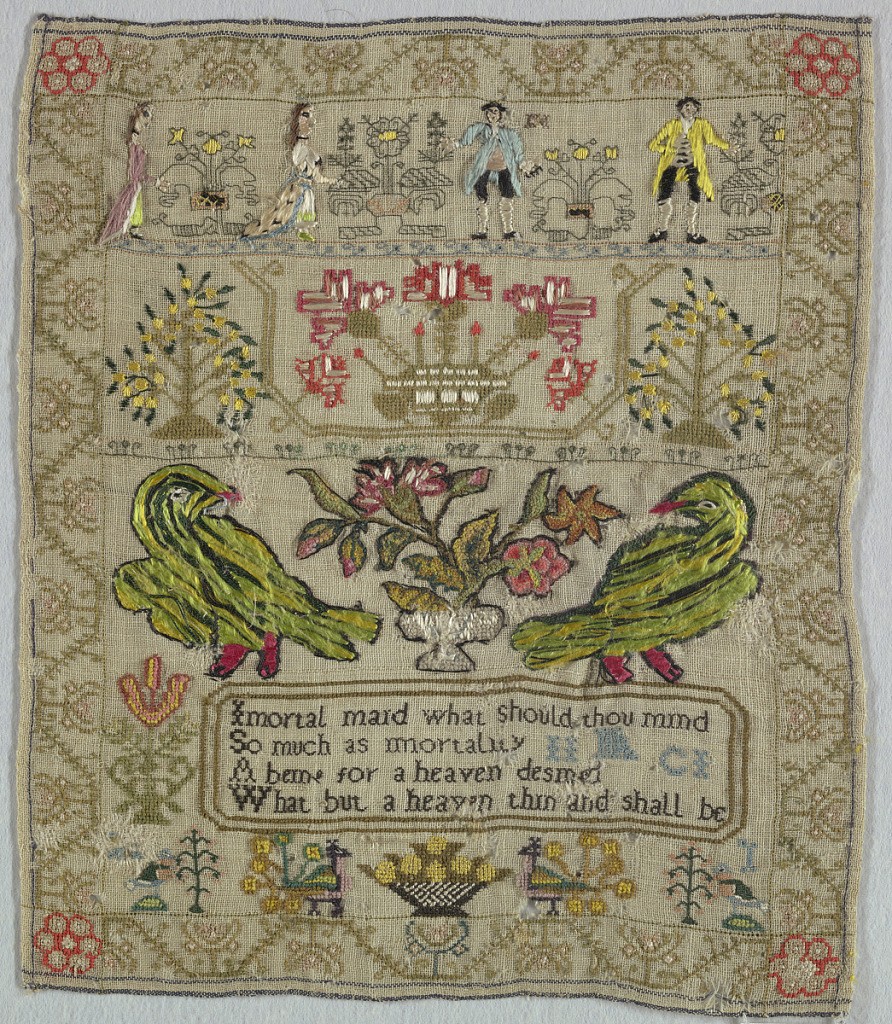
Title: Sampler
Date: ca. 1750–75
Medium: silk and wool embroidery, wool foundation Technique: cross, double running, satin and laid stitches on plain weave
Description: People, plant ornament, birds and verse in horizontal bands.